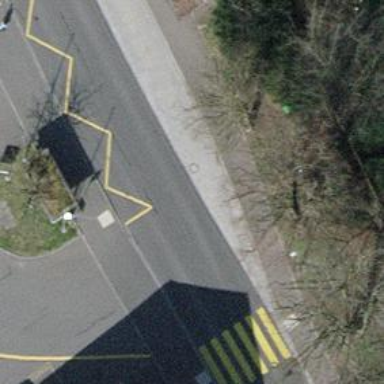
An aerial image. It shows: Bus stop with stop position for public transport.